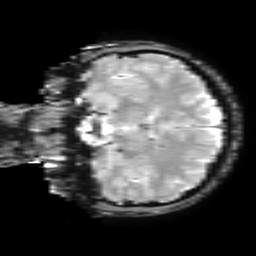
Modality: T2starw
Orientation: coronal
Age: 25
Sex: male
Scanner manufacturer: ge
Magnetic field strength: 3 T
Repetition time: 0.65 s
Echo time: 0.02 s